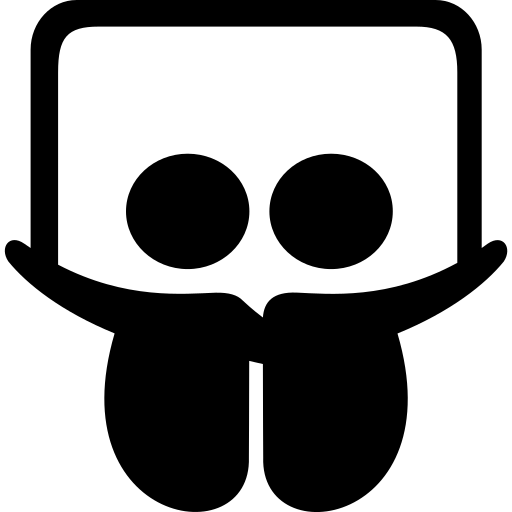
Tags: icon, FontAwesome, fa-icon, brand, slideshare